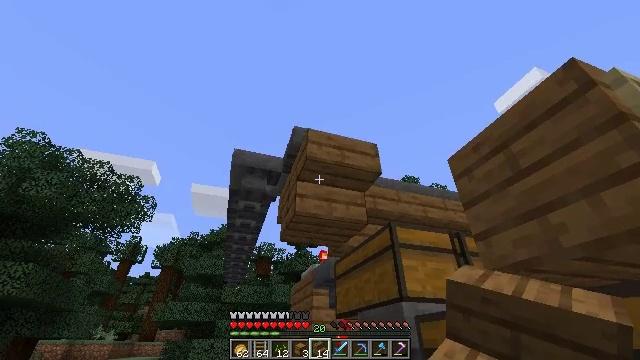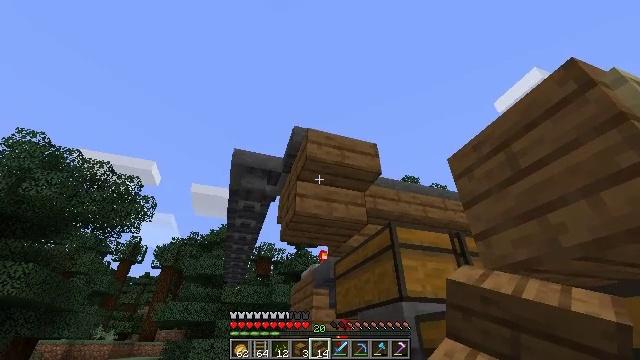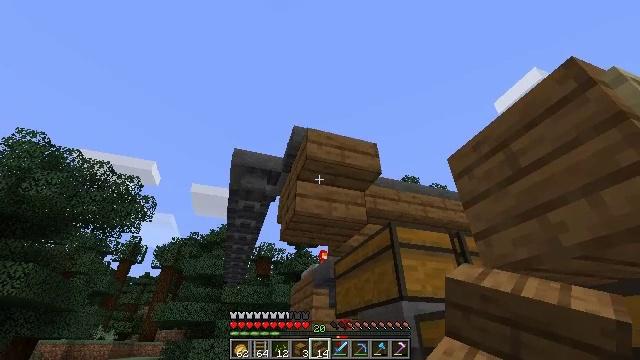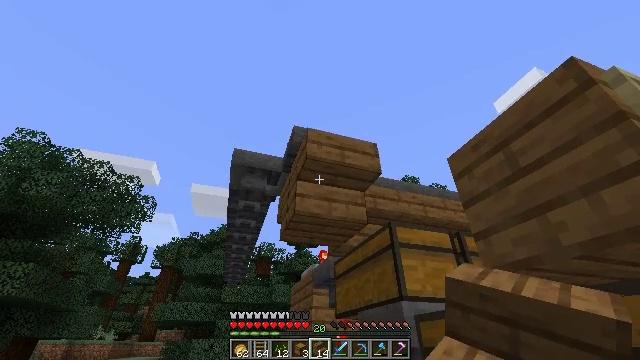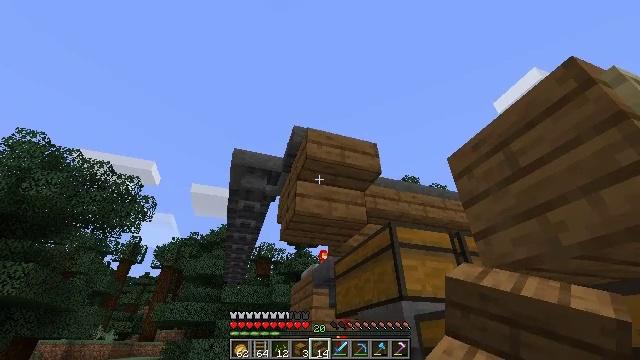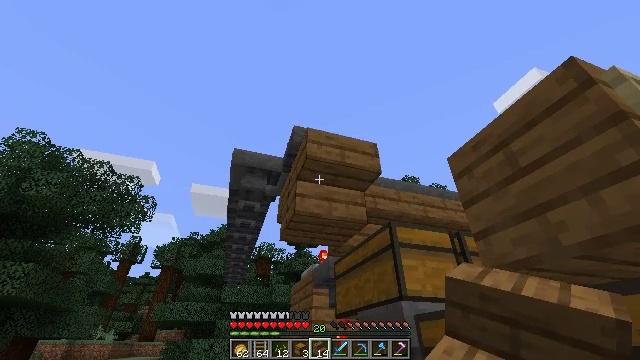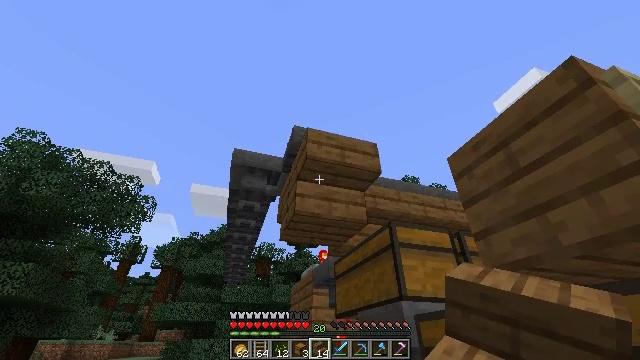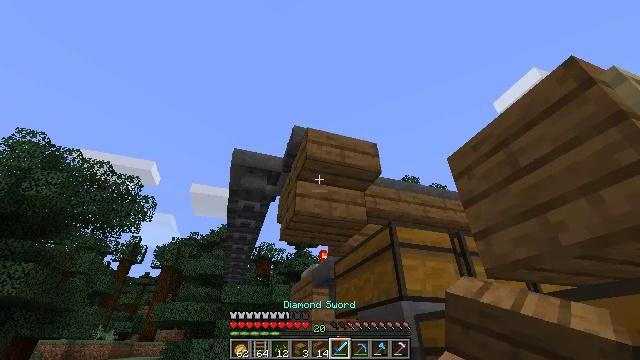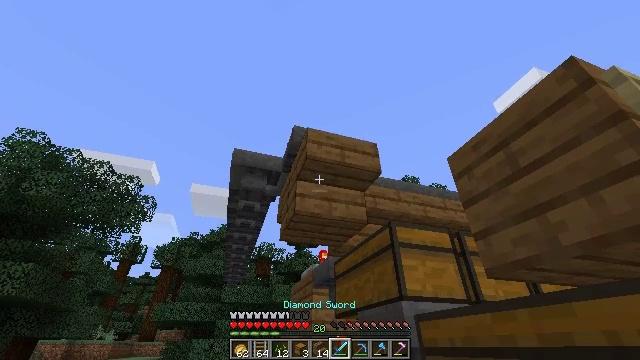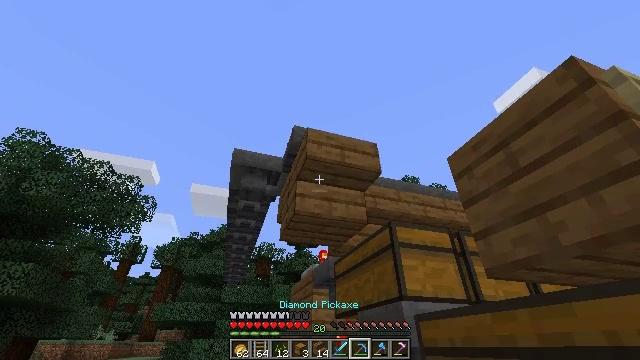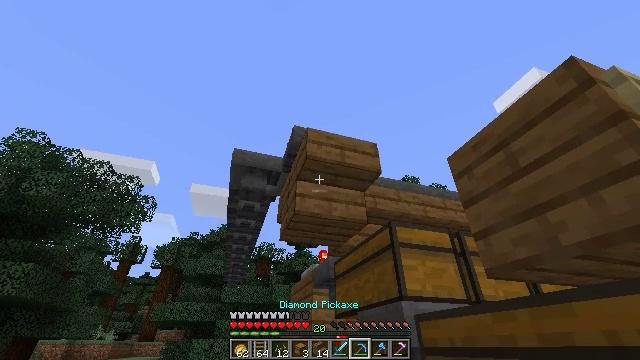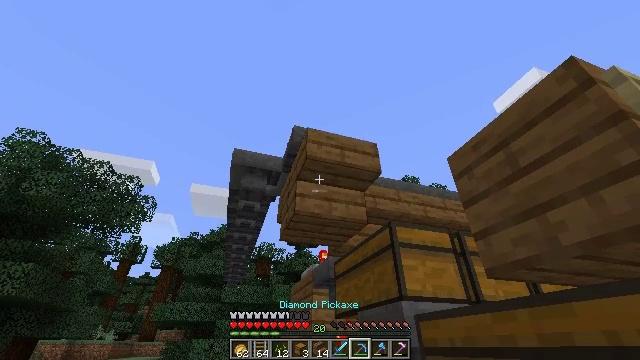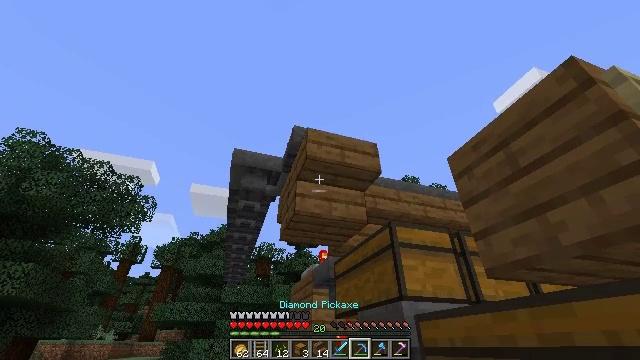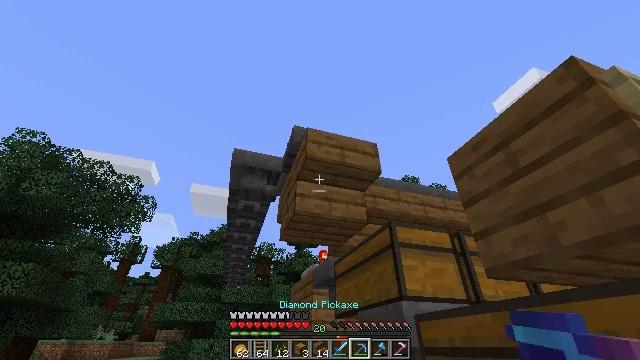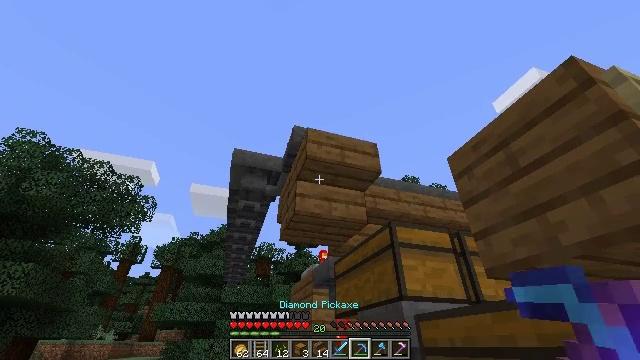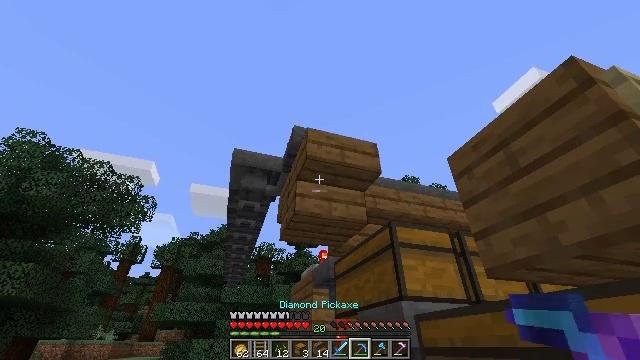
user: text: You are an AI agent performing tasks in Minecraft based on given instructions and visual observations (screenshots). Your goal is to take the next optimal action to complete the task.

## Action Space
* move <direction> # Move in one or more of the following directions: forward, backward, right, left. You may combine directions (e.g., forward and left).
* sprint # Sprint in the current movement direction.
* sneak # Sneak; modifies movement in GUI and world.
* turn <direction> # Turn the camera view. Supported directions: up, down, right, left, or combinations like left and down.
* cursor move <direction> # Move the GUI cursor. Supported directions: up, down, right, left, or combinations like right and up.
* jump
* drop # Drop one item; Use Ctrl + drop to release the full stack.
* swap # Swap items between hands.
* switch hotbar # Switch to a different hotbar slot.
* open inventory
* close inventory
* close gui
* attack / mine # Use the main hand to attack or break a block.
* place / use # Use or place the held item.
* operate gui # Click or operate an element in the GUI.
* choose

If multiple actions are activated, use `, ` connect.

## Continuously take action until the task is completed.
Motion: motion action
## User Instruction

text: Gather some spruce stairs into your inventory.
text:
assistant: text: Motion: no_op
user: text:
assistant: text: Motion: no_op
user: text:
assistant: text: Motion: no_op
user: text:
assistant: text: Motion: no_op
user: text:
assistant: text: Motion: no_op
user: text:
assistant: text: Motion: no_op
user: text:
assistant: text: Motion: no_op
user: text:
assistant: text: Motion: no_op
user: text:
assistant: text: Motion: no_op
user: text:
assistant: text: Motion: no_op
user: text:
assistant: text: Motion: no_op
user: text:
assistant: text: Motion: no_op
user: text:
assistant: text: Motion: no_op
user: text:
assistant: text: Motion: no_op
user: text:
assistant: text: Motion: no_op
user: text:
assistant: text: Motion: no_op
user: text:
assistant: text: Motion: no_op
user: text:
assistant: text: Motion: turn up
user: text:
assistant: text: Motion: move forward, turn up
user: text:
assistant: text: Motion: move forward
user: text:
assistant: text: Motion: no_op
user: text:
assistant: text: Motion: attack / mine
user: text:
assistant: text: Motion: attack / mine
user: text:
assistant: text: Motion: attack / mine
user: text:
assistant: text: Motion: attack / mine
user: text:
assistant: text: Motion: attack / mine
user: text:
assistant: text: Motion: attack / mine
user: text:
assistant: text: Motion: attack / mine
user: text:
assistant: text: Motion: attack / mine
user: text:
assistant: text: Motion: attack / mine